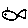
Label: fish